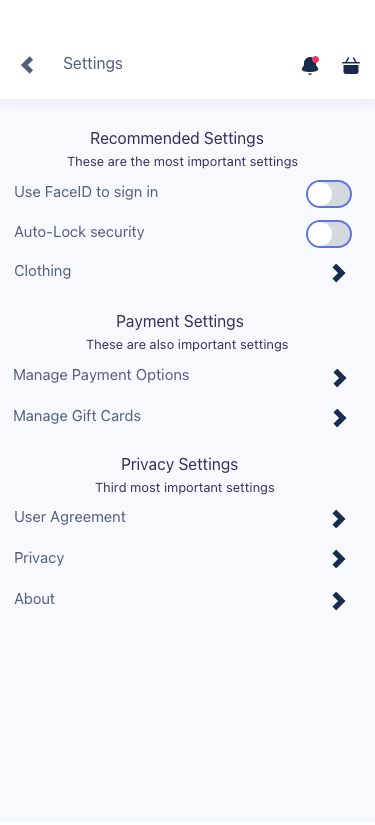
Text in this UI design:
Settings
Recommended Settings
These are the most important settings
Use FaceID to sign in
Auto-Lock security
Clothing
Payment Settings
These are also important settings
Manage Gift Cards
Manage Payment Options
Privacy Settings
Third most important settings
About
Privacy
User Agreement